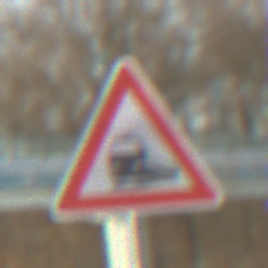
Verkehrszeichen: Bahnuebergang
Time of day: MorningAfternoon
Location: Outdoor (Suburban)
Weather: PartlyCloudy
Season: NotSpecified
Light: Natural